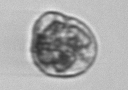
Label: Karenia